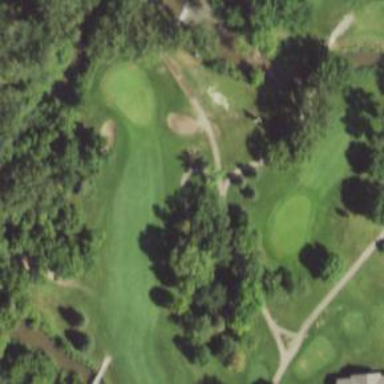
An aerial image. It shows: Footway that doubles as golf path.